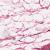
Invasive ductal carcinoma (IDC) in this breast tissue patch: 0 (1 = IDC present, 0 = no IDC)